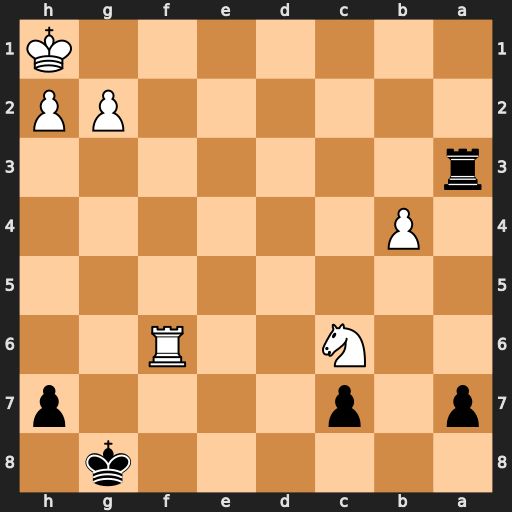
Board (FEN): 6k1/p1p4p/2N2R2/8/1P6/r7/6PP/7K
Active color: b
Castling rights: -
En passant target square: -
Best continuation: Ra1+ Rf1 Rxf1#